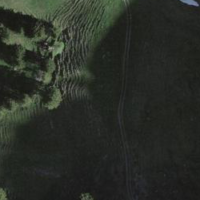
EUNIS habitat code: 25
Species observed at this site:
Campanula glomerata